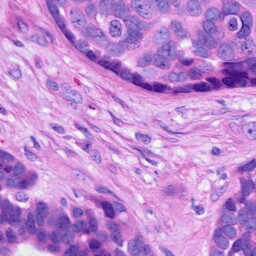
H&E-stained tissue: Ovarian